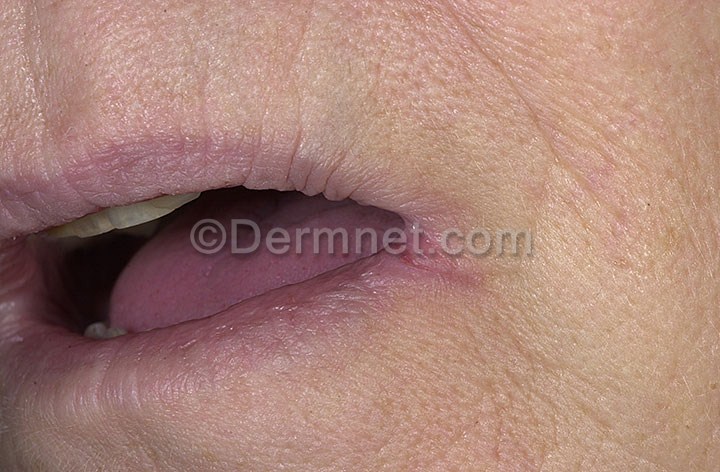
Disease: Tinea Ringworm Candidiasis and other Fungal Infections